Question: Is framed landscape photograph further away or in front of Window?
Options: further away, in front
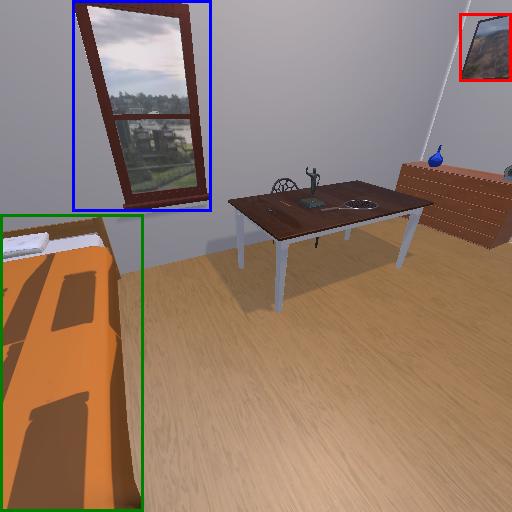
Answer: further away